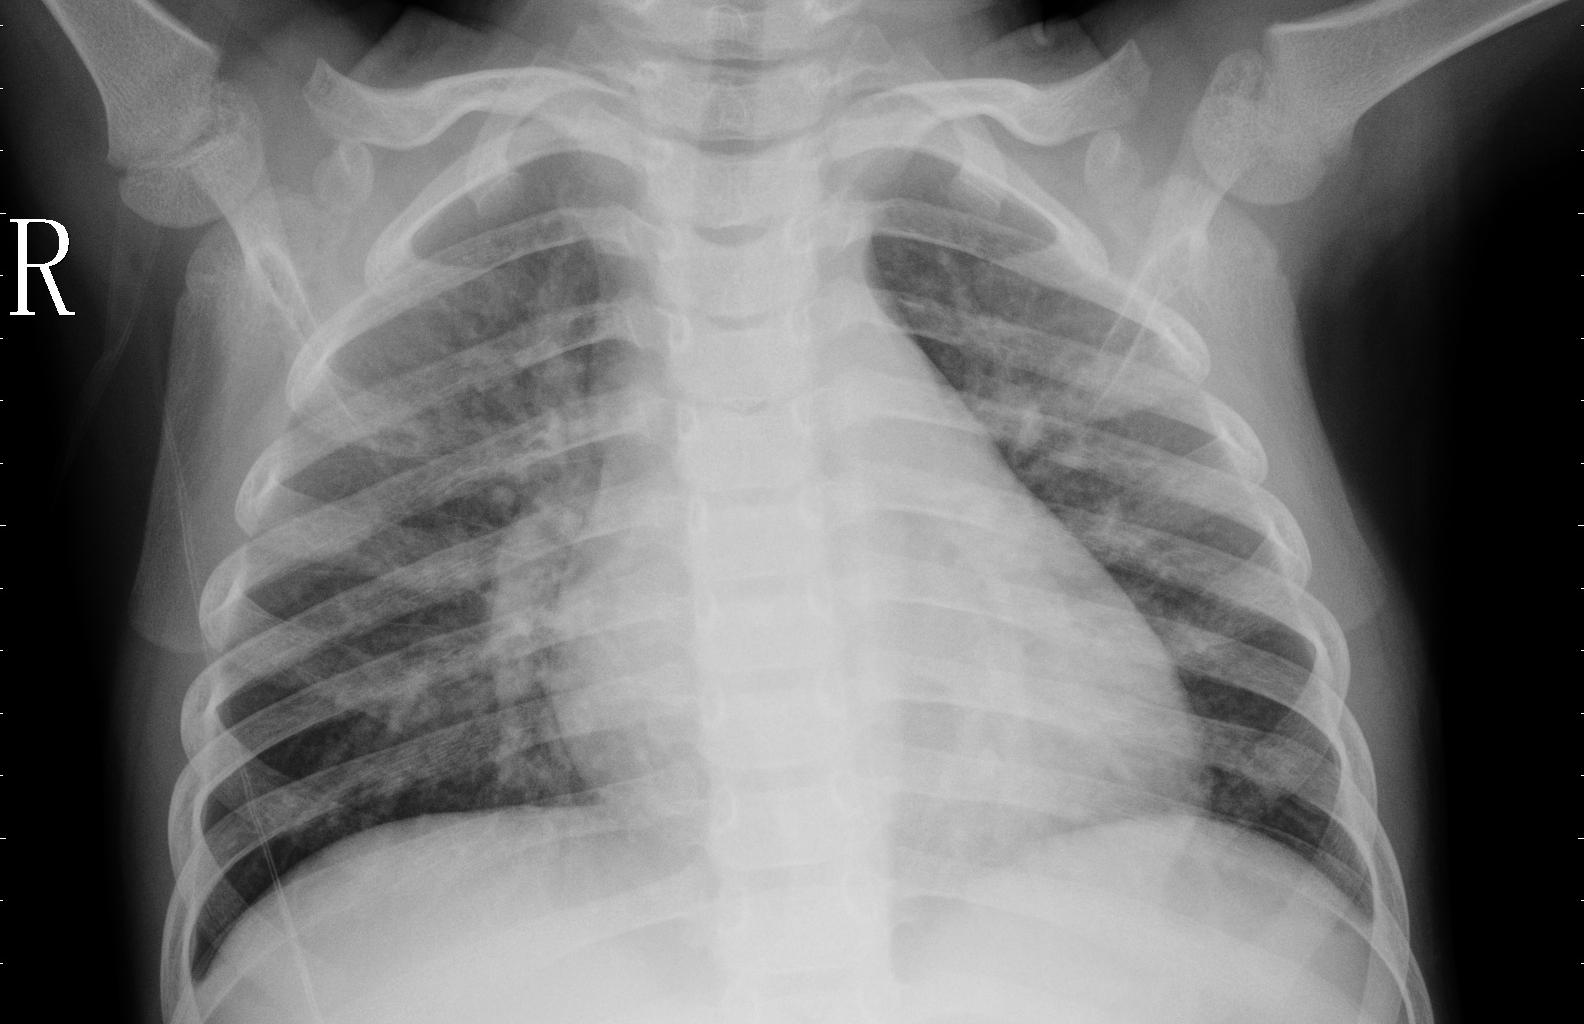
Diagnosis: PNEUMONIA